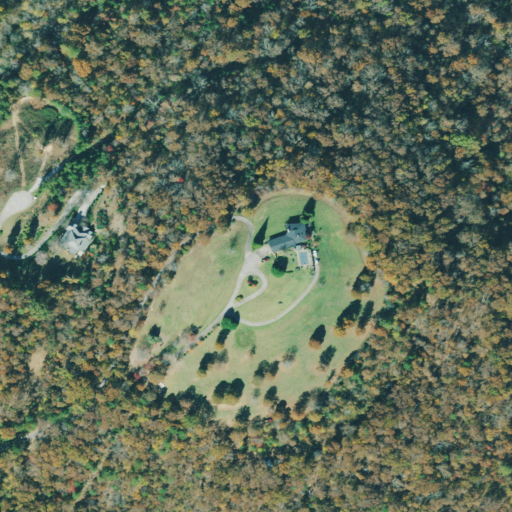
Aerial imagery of mountain in Georgia named Reeds Mountain containing deciduous forest, pasture, open development, and low intensity development